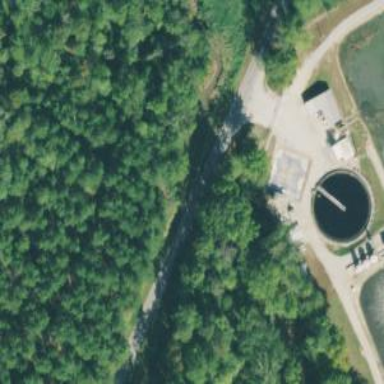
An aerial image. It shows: Culvert tunnel.